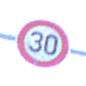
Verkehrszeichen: Geschwindigkeit30
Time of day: SunriseSunset
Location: Outdoor (Suburban)
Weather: PartlyCloudy
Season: Winter
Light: Natural